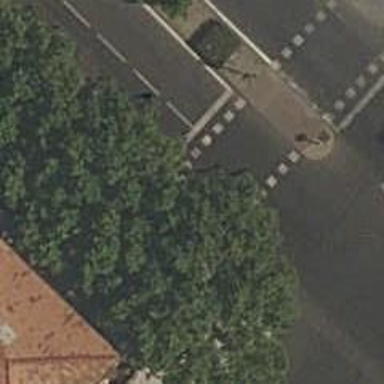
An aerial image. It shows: Crossing with traffic signals.